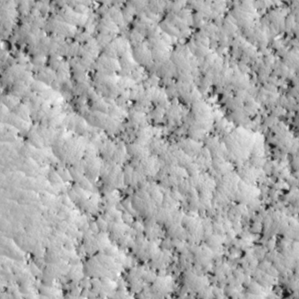
Label: non_frost